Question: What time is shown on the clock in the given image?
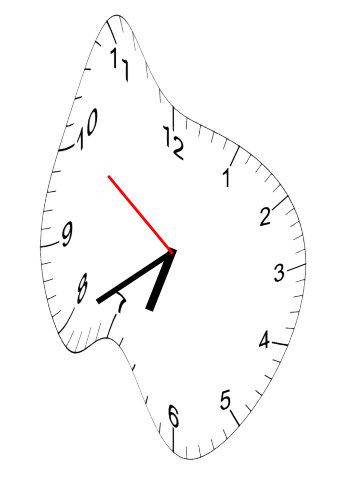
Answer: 06:39:51